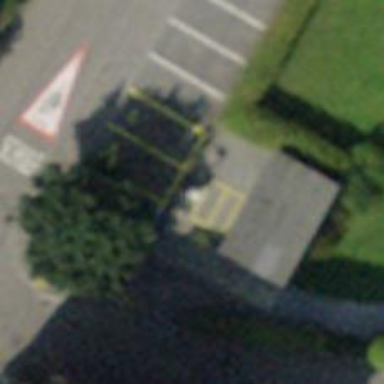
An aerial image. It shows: Charging station.